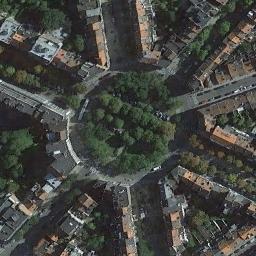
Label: roundabout